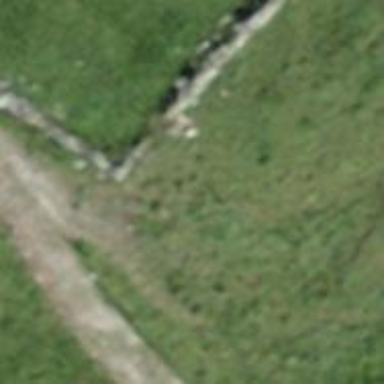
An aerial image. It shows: Wall barrier.